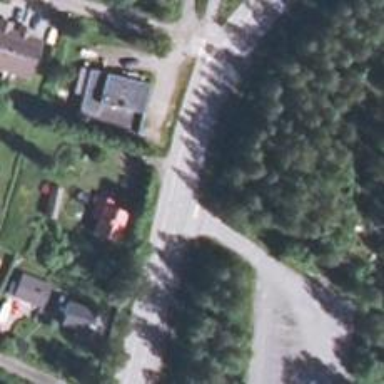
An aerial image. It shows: Abandoned road.